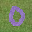
Label: 0